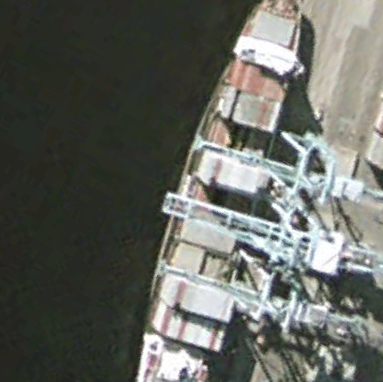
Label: Container_ship